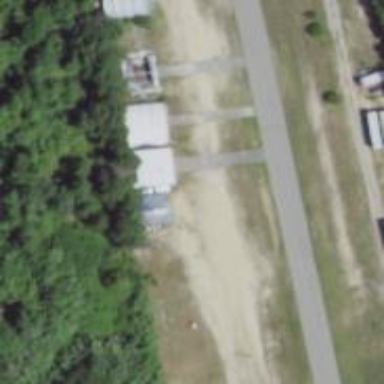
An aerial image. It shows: Image of taxiway at airport.